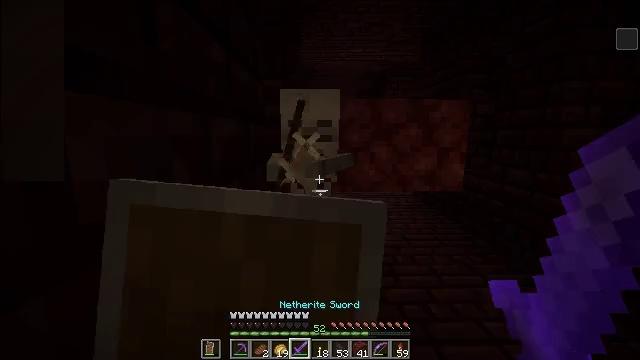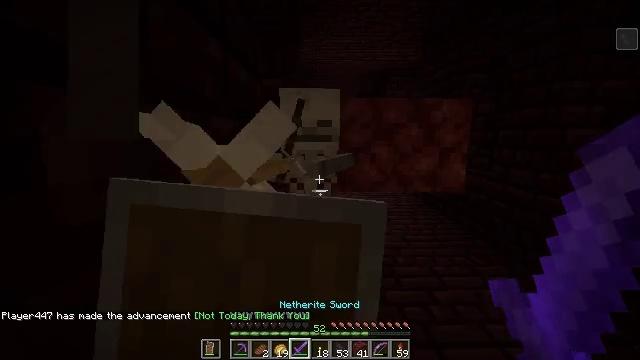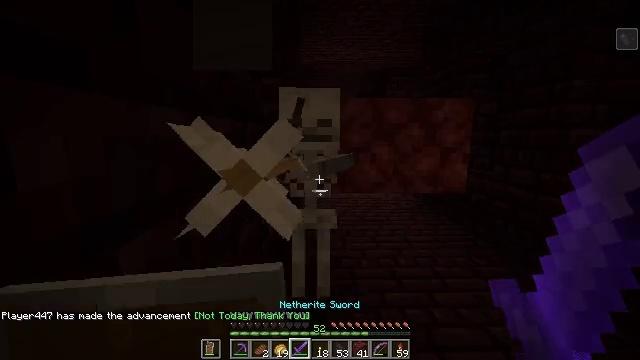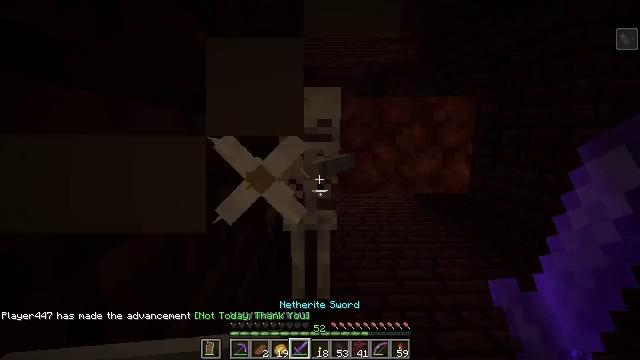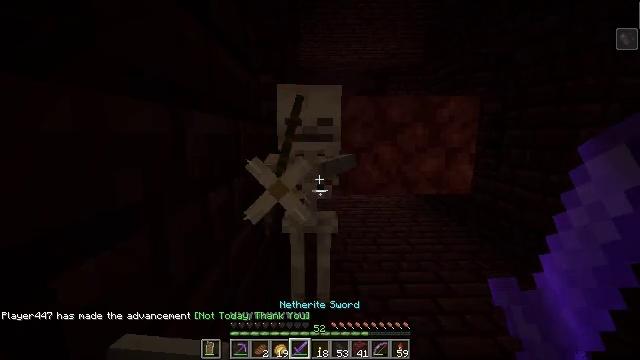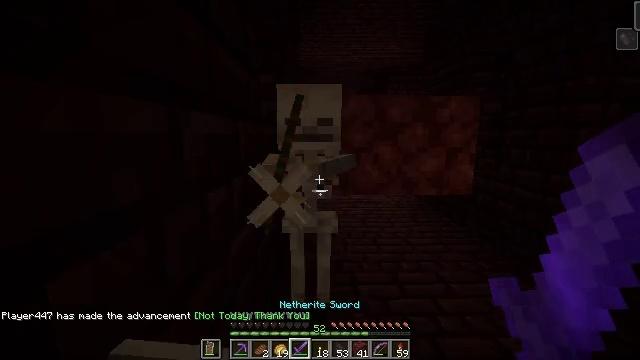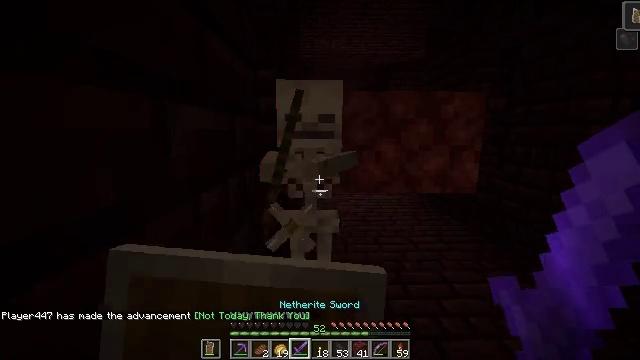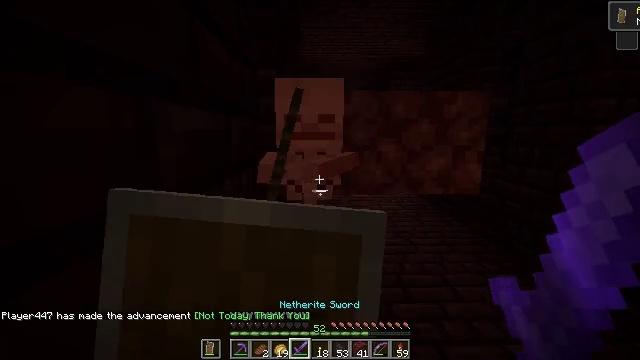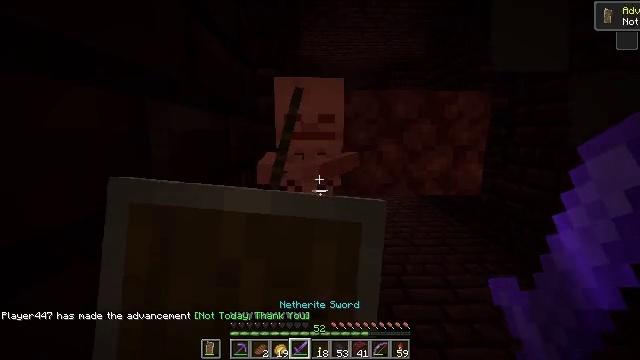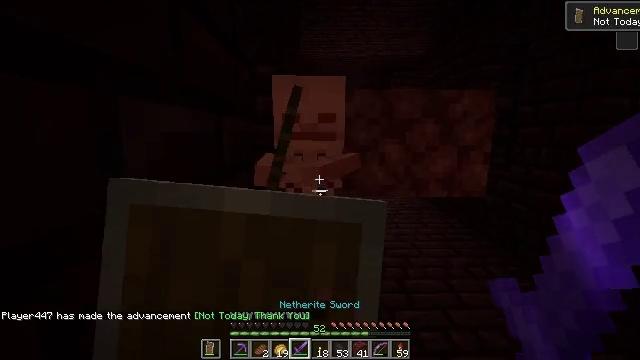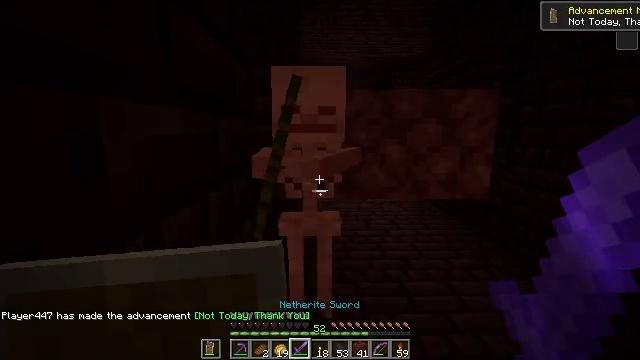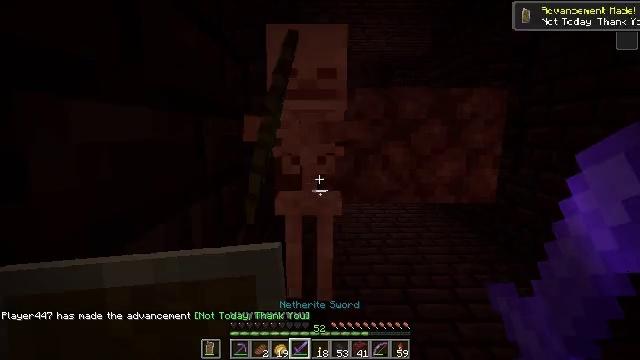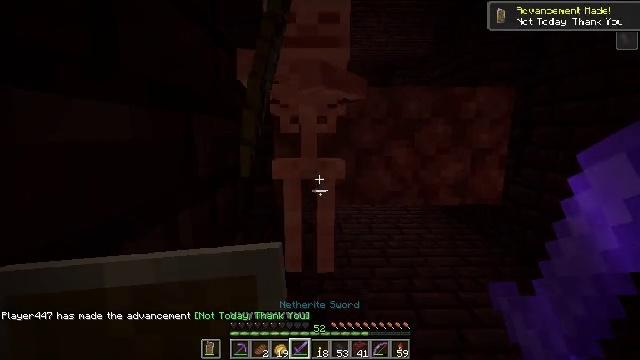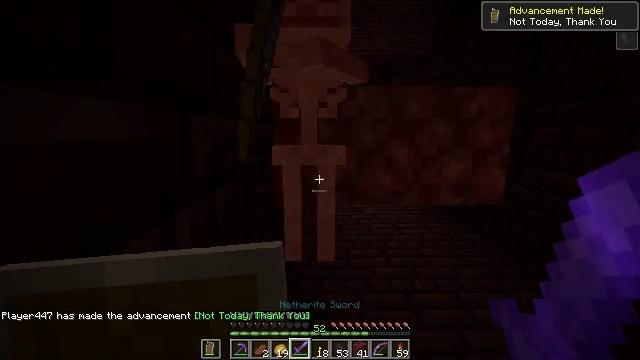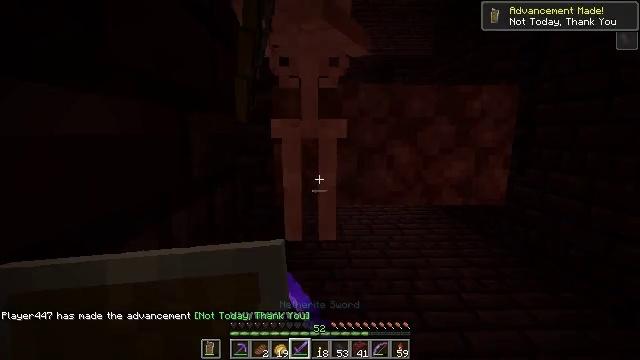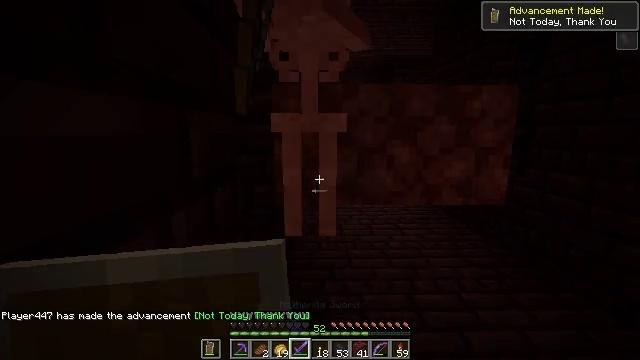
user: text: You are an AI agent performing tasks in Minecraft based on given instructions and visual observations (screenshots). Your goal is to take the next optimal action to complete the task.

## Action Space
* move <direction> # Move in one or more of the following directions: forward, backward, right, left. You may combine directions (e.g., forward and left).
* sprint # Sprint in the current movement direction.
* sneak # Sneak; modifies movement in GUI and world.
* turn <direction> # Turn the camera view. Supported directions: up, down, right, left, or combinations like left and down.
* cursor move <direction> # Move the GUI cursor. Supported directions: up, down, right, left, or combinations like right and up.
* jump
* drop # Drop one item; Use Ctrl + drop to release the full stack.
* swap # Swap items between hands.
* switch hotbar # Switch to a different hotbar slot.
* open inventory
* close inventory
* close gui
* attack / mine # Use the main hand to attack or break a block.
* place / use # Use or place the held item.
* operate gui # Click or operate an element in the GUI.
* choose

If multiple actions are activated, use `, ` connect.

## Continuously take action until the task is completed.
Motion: motion action
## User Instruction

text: Kill mobs.
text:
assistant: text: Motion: move forward, use / place
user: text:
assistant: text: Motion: move forward, use / place
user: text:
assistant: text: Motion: move forward, use / place
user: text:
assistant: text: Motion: move forward, use / place
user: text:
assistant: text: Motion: move forward, use / place
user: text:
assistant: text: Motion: move forward, use / place
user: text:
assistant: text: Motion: move forward, use / place
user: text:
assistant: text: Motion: move forward, use / place
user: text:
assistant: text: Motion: move forward, use / place
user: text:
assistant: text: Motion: move forward
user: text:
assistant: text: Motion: no_op
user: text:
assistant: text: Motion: no_op
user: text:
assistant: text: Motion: attack / mine
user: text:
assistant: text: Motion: attack / mine
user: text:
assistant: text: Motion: attack / mine
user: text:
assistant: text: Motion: attack / mine
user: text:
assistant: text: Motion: no_op
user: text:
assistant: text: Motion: no_op